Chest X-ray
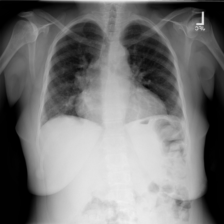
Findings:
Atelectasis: negative
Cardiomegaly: positive
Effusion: positive
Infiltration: negative
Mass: negative
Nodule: negative
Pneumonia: negative
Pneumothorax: negative
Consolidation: negative
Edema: negative
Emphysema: negative
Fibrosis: negative
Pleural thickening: negative
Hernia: negative